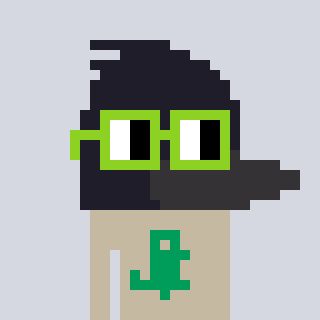
a pixel art character with square light green glasses, a raven-shaped head and a bege-colored body on a cool background